Interaction volume radius: 5 \u00c5
Interaction volume height: 15 \u00c5
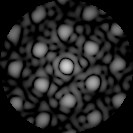
Disorder parameter: 0.3602